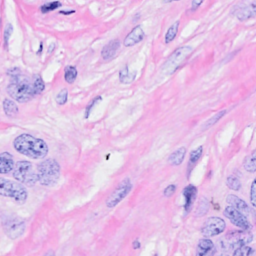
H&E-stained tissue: Breast